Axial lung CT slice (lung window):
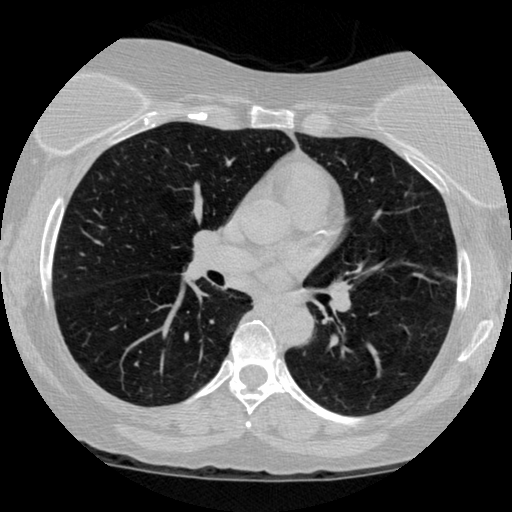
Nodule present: no